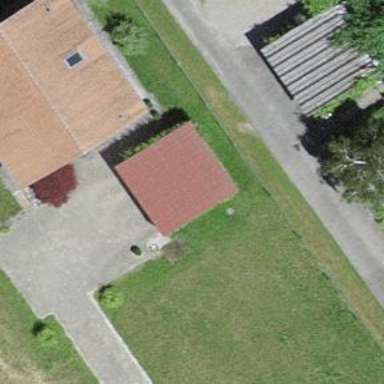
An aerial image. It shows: Garage building.